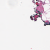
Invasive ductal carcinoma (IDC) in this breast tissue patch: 0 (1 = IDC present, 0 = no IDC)